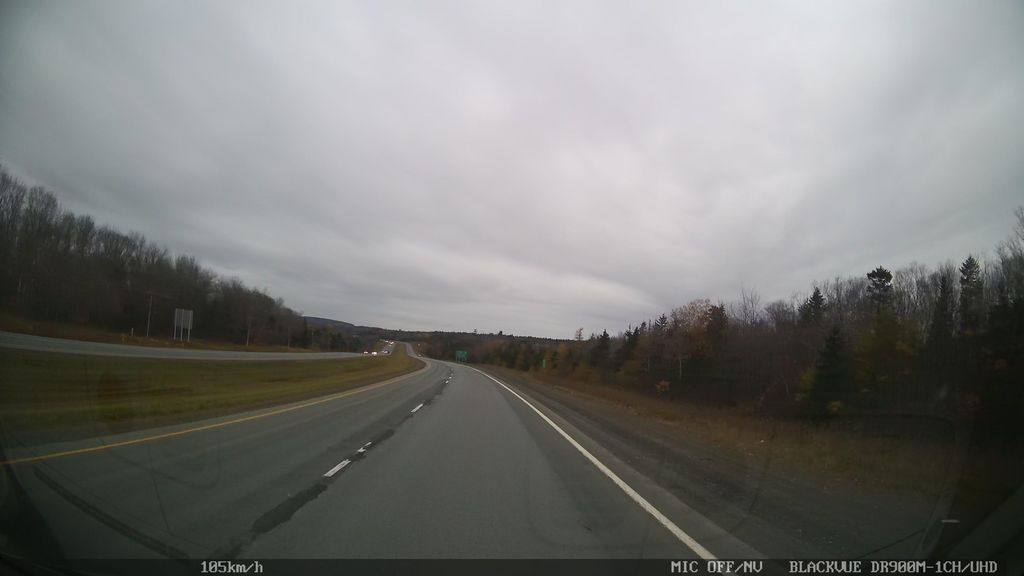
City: halifax